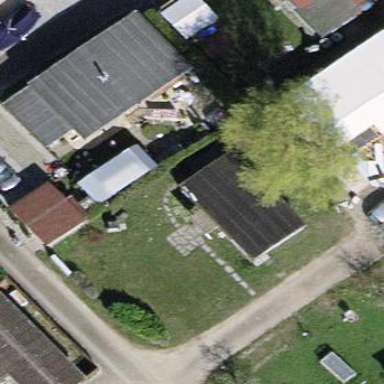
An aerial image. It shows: Static caravan building.